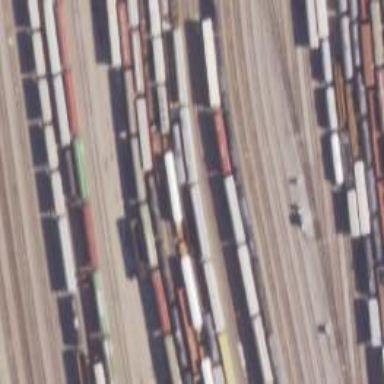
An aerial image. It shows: Railway yard in service.